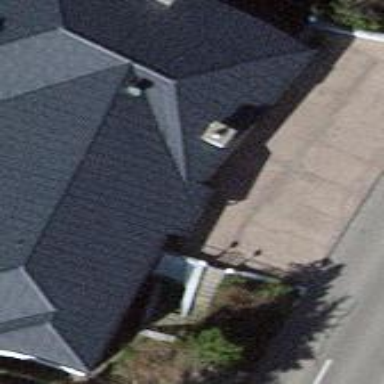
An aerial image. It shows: View of roof of building.